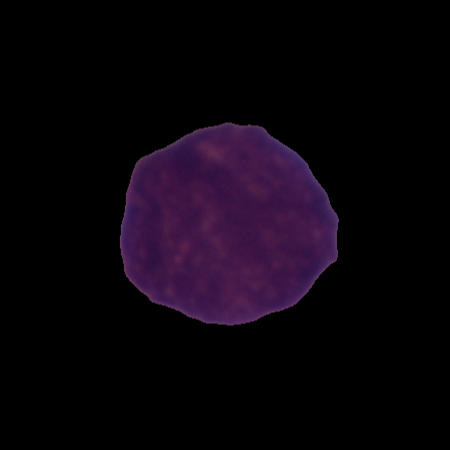
Label: cancer